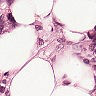
Metastatic tissue present: yes